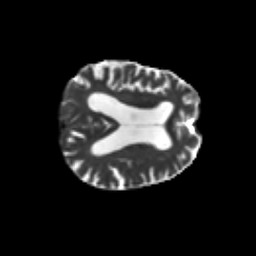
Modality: T2w
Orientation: axial
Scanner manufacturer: siemens
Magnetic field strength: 3 T
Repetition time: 6.8 s
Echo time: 0.093 s